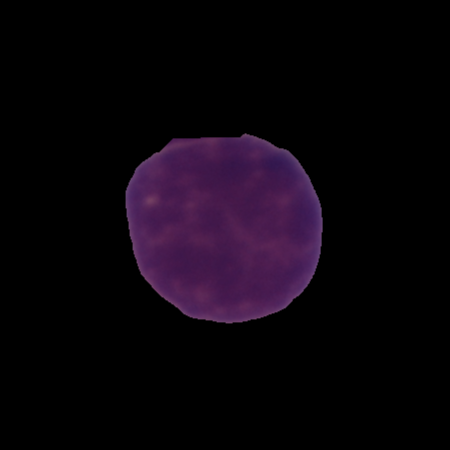
Label: healthy